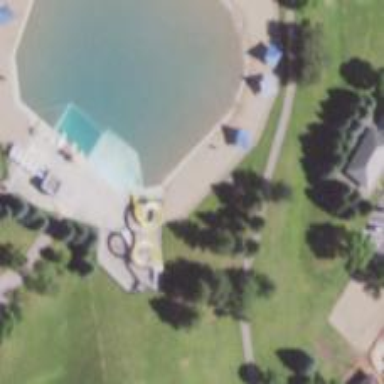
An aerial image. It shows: Water slide attraction.